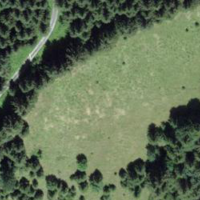
EUNIS habitat code: 44
Species observed at this site:
Equisetum sylvaticum